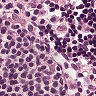
Metastatic tissue present: no